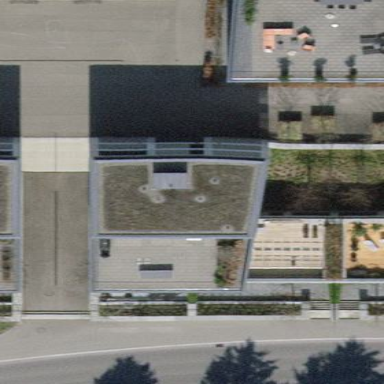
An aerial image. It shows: Building with flat grey roof. The building has light grey color.